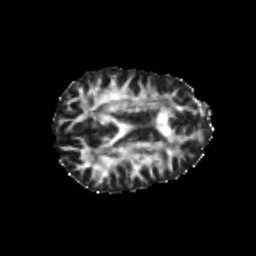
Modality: FA
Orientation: axial
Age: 22
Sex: female
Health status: healthy
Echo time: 0.074 s